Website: macys
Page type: customer-info-address
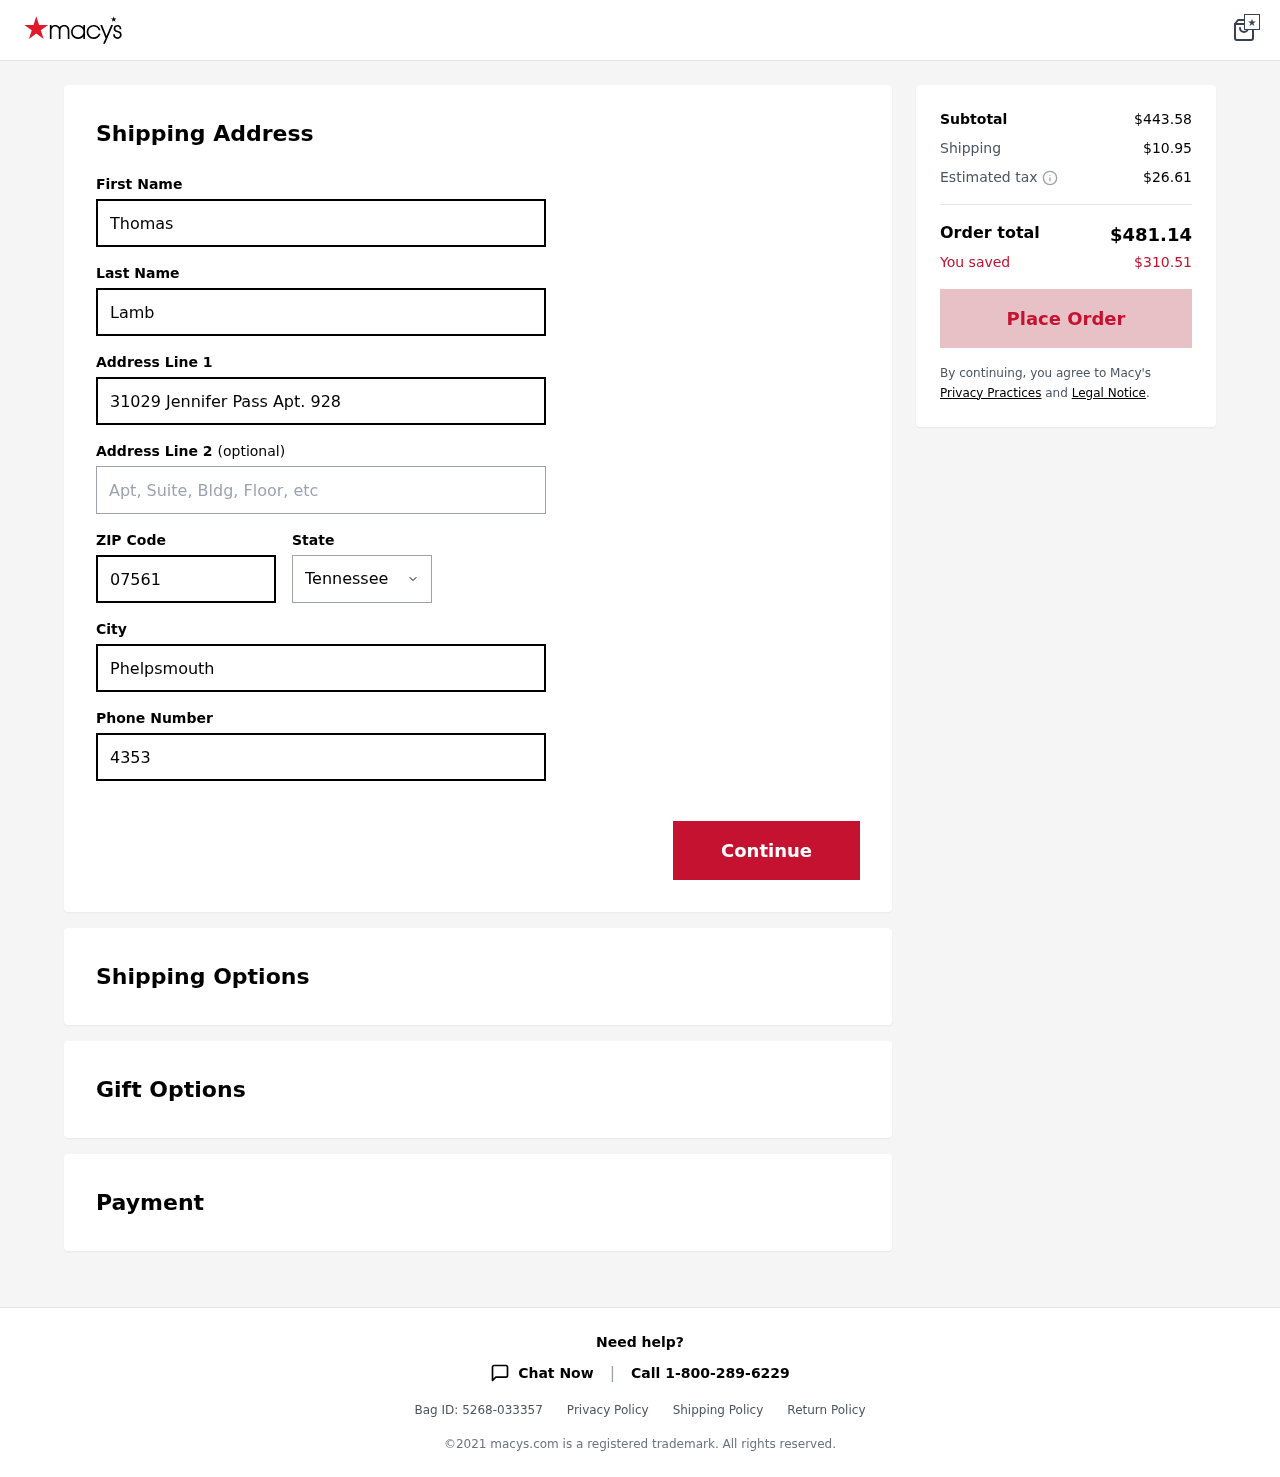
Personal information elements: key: PII_CITY
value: Phelpsmouth
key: PII_FIRSTNAME
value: Thomas
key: PII_LASTNAME
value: Lamb
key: PII_PHONE
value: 4353964979
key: PII_POSTCODE
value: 07561
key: PII_STATE
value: Tennessee
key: PII_STREET
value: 31029 Jennifer Pass Apt. 928
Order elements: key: ORDER_SUBTOTAL
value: $443.58
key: ORDER_SHIPPING_COST
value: $10.95
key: ORDER_TAX
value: $26.61
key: ORDER_TOTAL
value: $481.14
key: ORDER_SAVINGS
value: $310.51